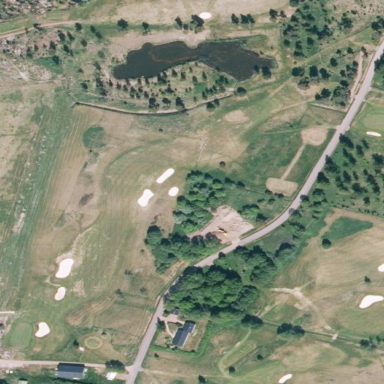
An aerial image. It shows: Golf course.